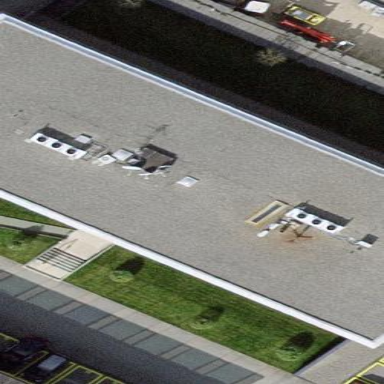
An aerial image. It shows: Office building with flat roof.